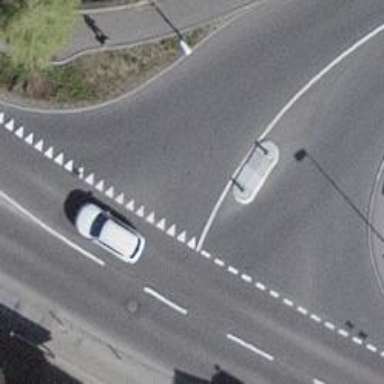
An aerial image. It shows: Road with "give way" sign.